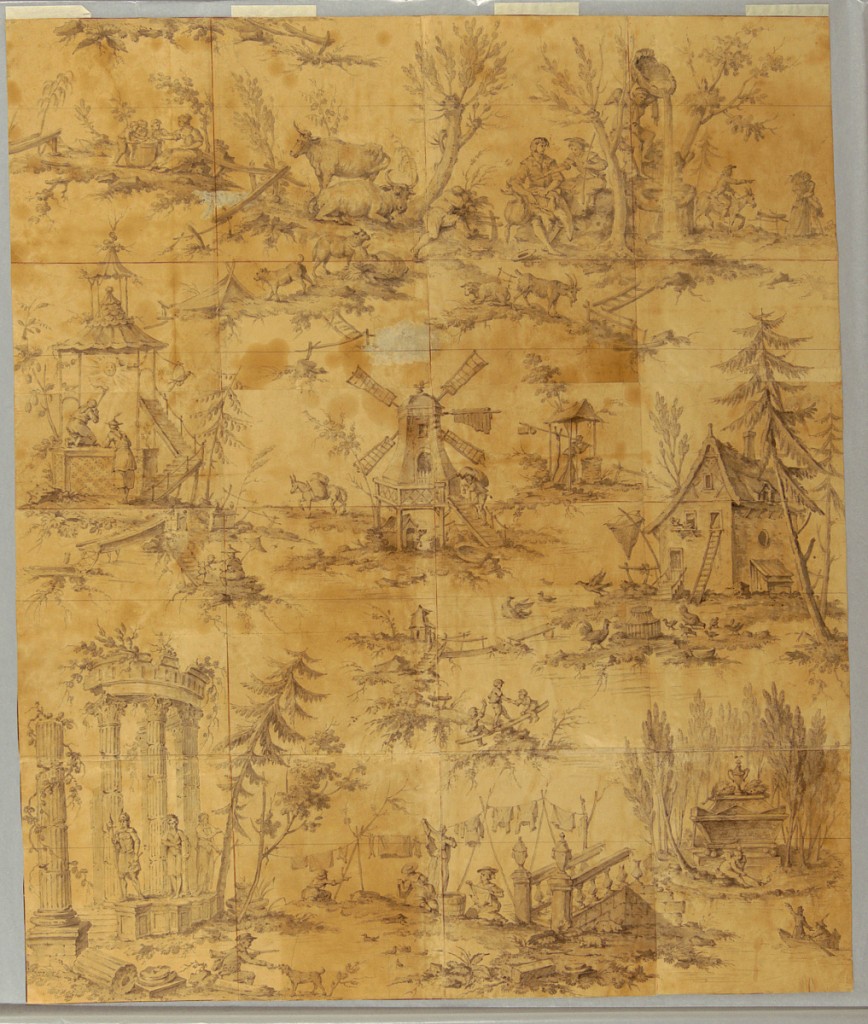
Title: Cartoon for cotton printing: "Le Tombeau de Jean-Jacques Rousseau a Ermenonville."
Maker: Jean-Jacques Rousseau, French, 1712 - 1778
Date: after 1780
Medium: Pen and ink with grey washes on cream-colored paper
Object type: Drawing
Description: Three registers of vignettes including a chinois summer house, a windmill, a thatched cottage, ruins of a circular classical temple adorned with statuary, women hanging up laundry to dry, the tomb of the literateur, Jean-Jacques Rousseau (1712-1778), situated on a small island, children being instructed, barnyard animals and figures at a fountain.